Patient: sex M, age 74
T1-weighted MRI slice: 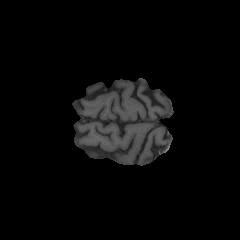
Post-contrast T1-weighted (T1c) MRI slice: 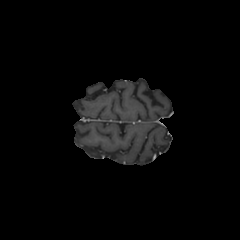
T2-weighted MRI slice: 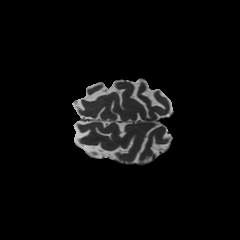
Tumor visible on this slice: no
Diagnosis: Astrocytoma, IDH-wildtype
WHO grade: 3